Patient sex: M
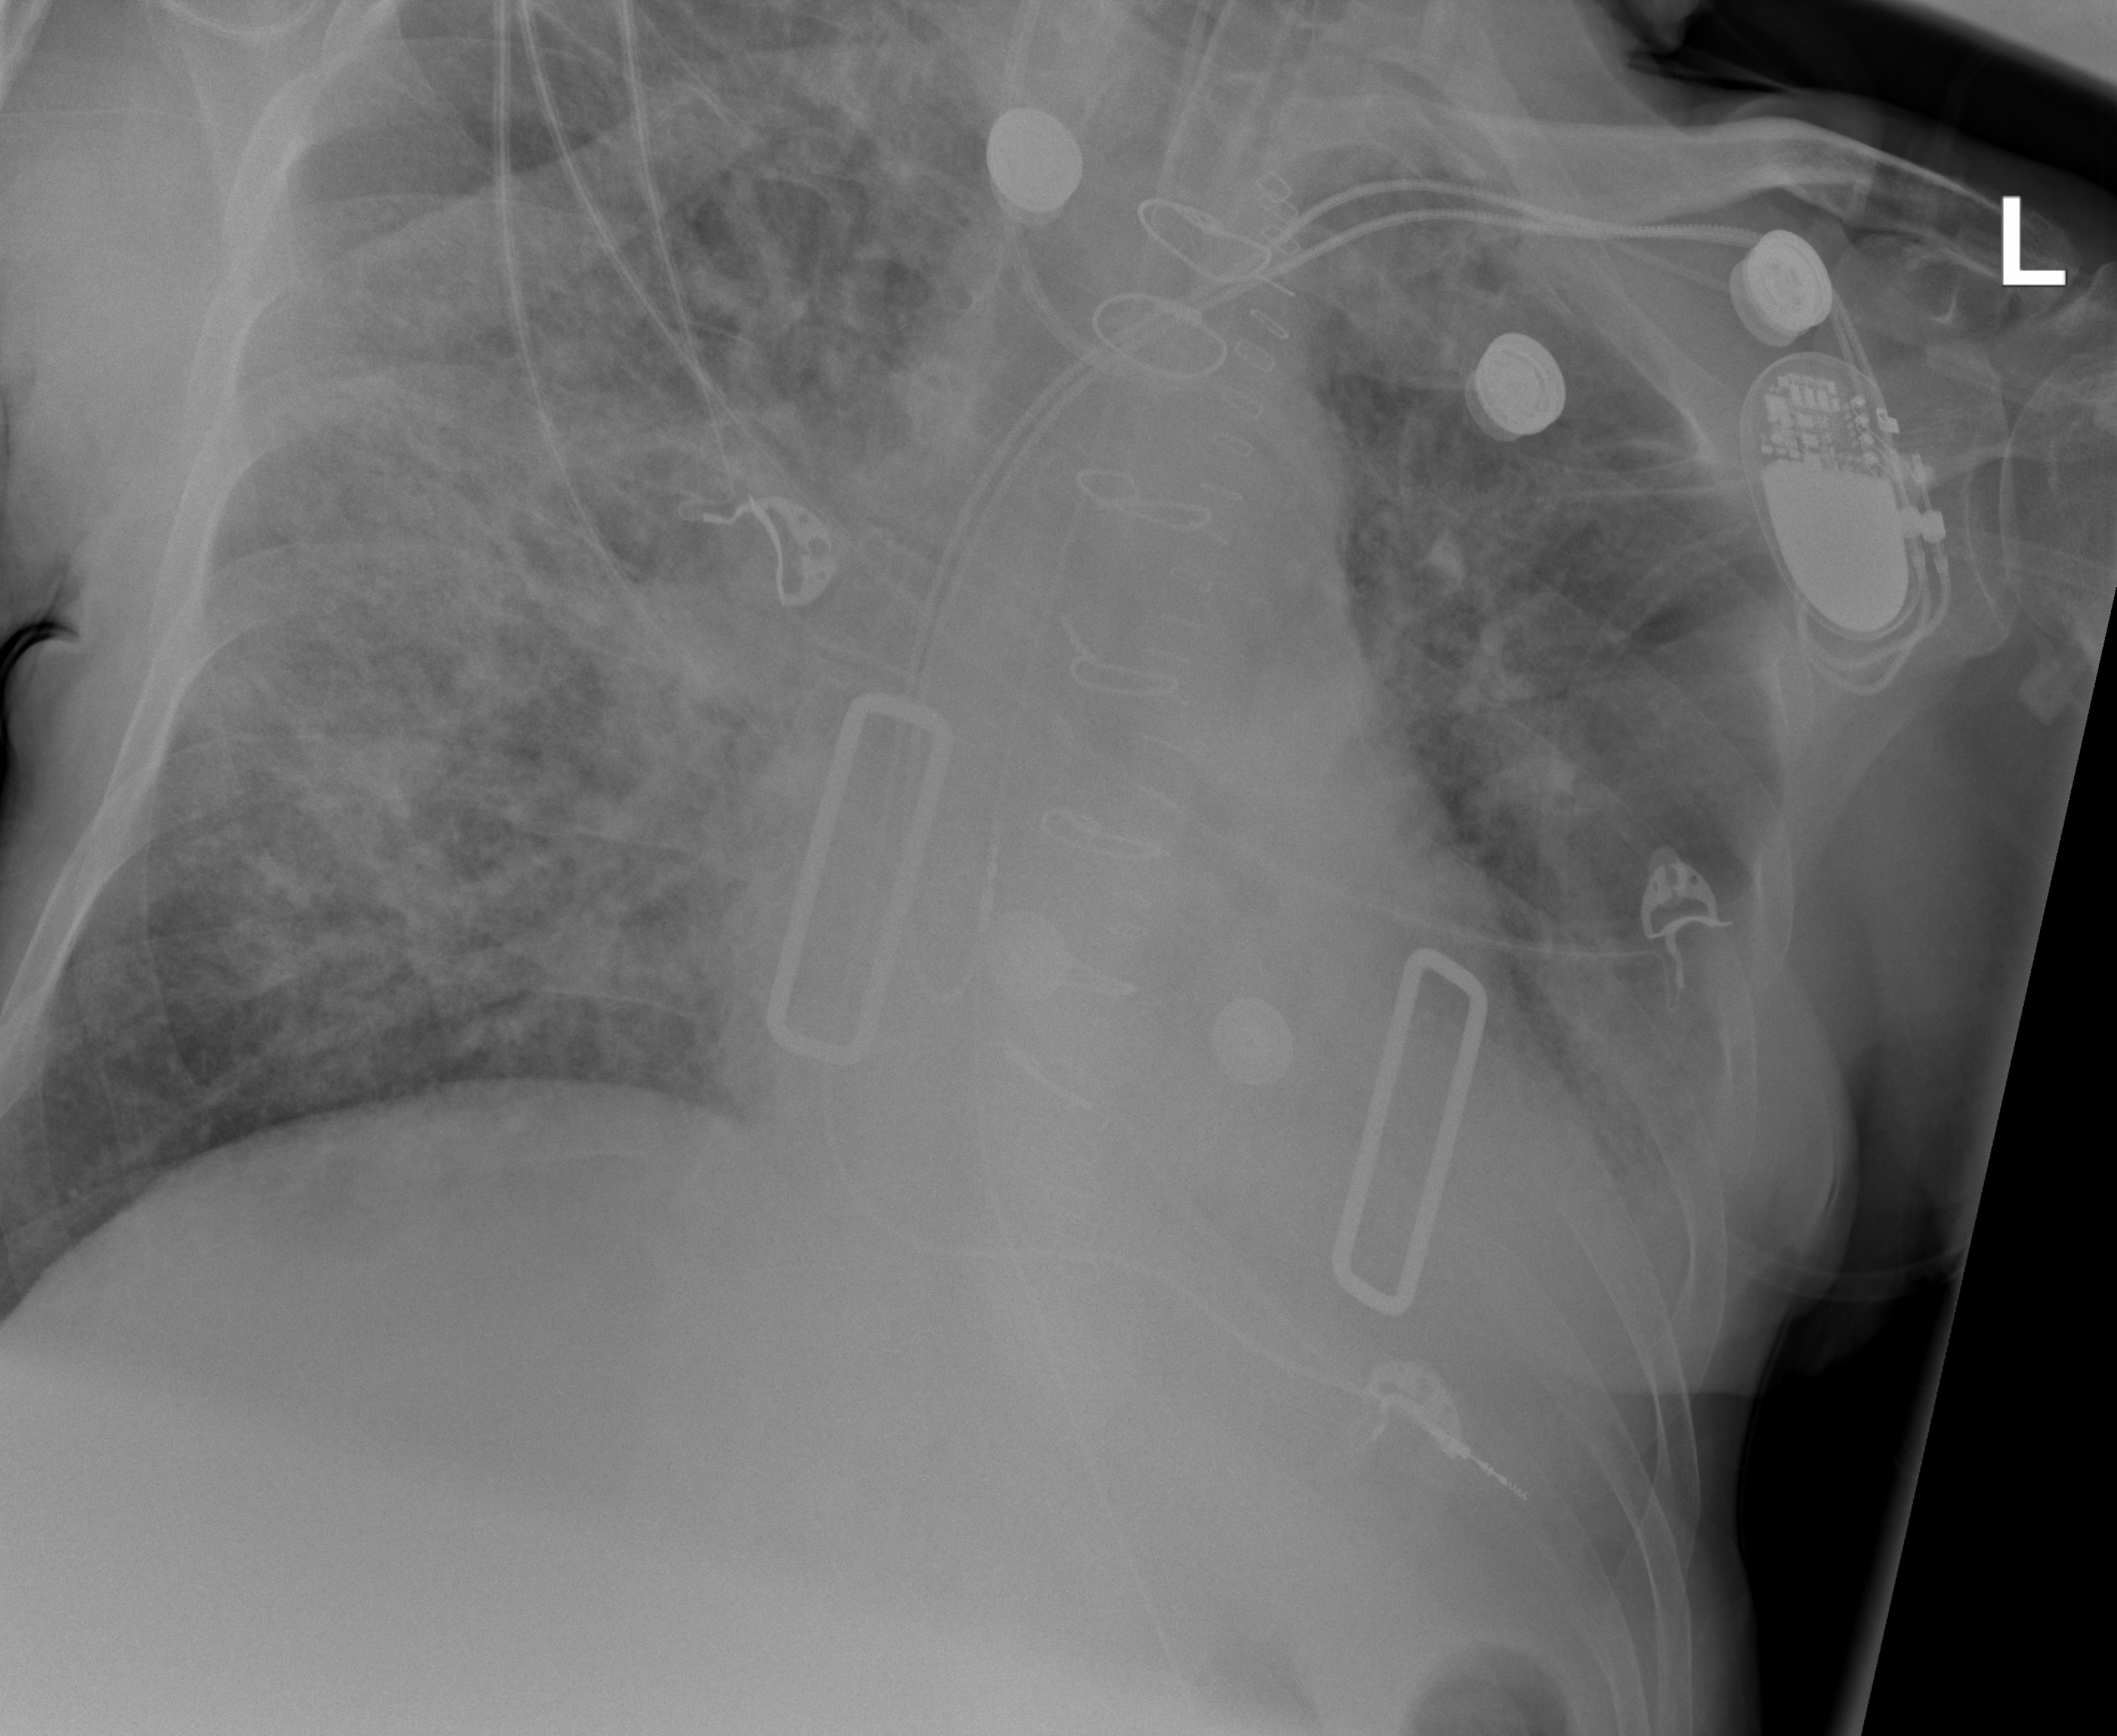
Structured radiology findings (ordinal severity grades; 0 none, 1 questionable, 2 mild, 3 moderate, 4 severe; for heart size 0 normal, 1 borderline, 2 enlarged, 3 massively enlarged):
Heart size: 2
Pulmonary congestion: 2
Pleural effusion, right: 0
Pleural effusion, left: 2
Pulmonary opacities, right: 3
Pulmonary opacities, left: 3
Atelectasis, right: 2
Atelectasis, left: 2